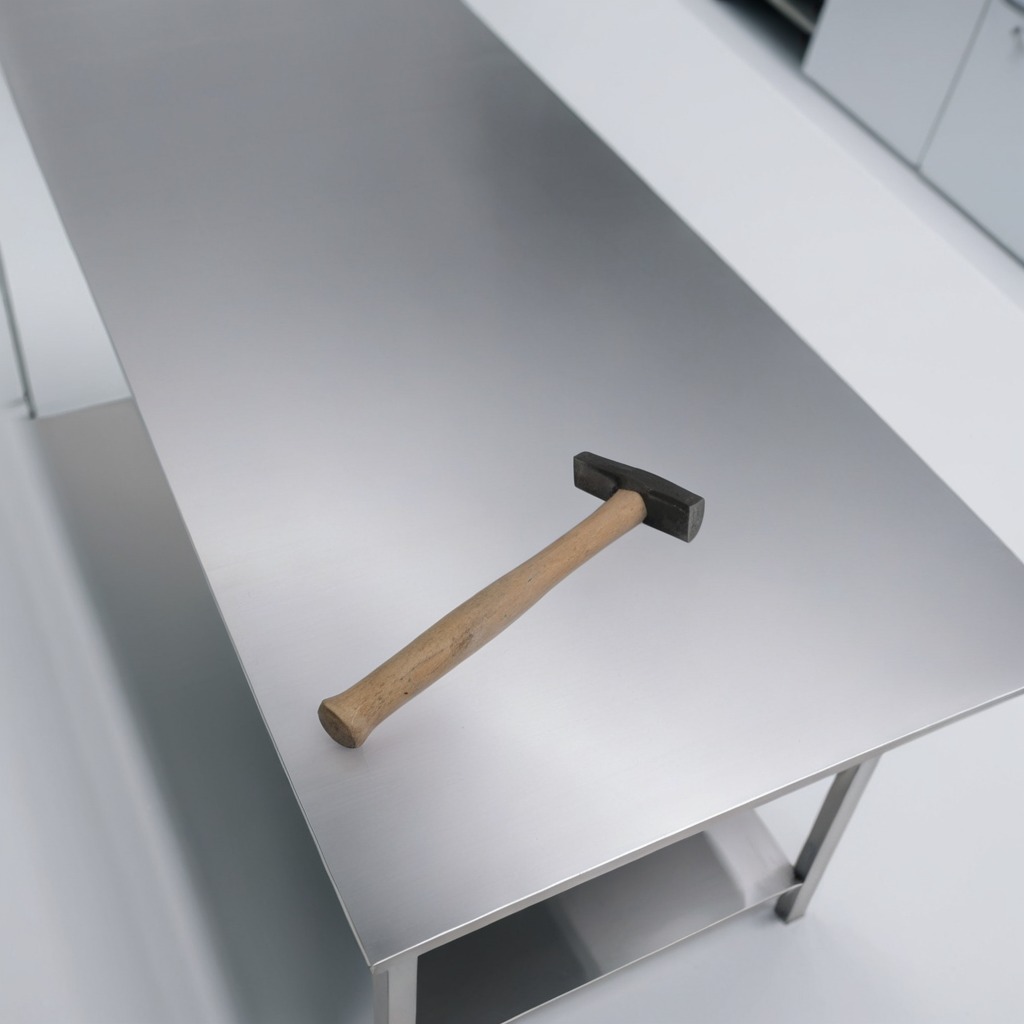
A hammer is lying on a stainless steel table in a high-end prototyping lab.